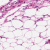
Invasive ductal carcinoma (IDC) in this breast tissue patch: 0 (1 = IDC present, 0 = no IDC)